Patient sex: F
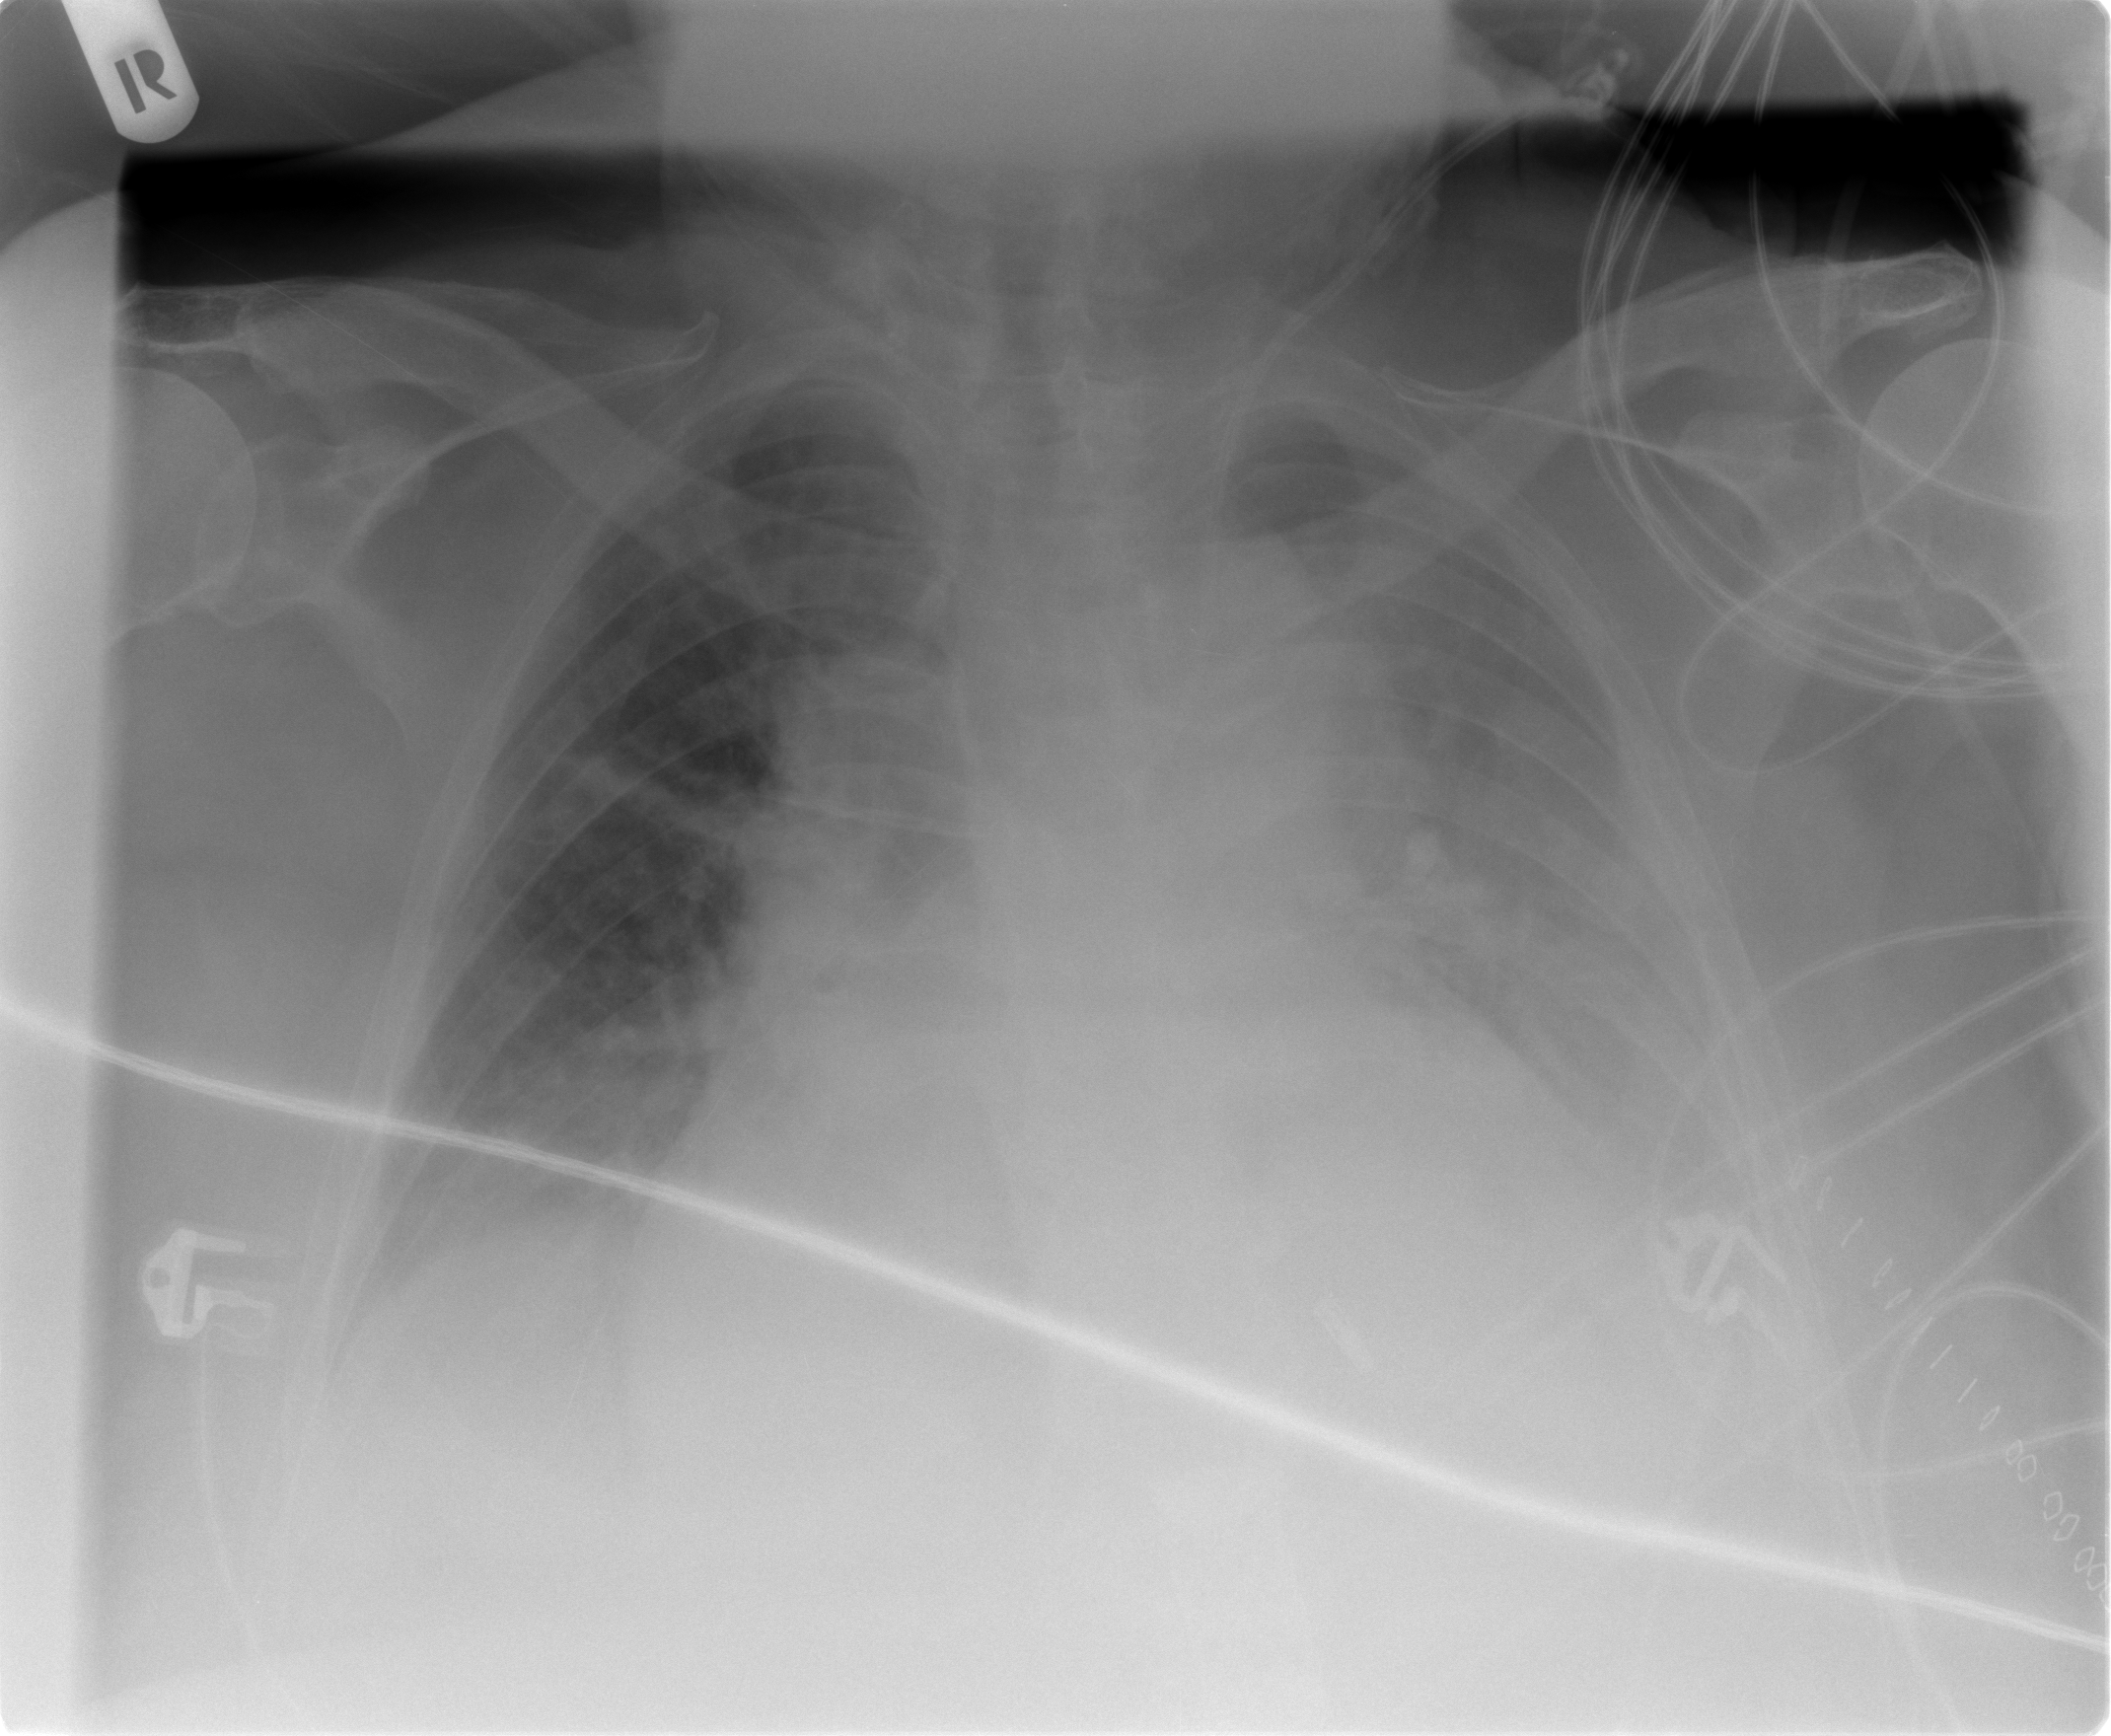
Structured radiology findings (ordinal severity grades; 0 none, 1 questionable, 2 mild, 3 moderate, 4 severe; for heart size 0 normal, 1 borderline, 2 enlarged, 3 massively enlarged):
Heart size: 3
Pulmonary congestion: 2
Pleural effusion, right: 0
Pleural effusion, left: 3
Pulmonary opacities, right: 1
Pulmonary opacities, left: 1
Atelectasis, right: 2
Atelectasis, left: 2